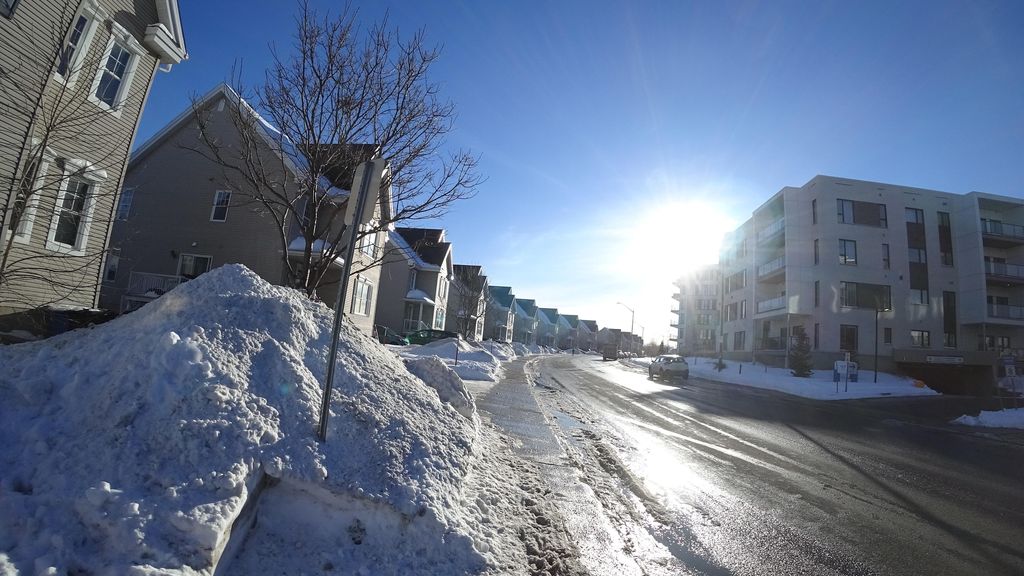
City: quebec_city